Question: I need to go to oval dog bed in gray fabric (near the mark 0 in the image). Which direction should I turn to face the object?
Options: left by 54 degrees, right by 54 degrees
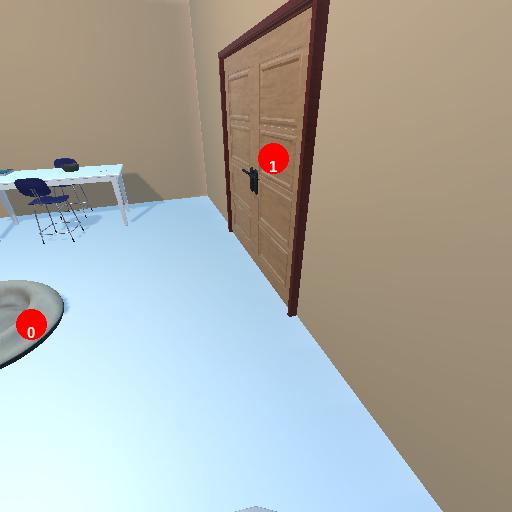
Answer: left by 54 degrees